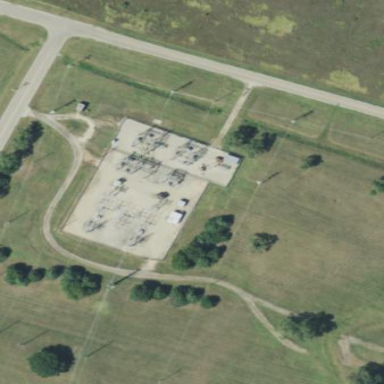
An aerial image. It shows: Distribution-level power substation.